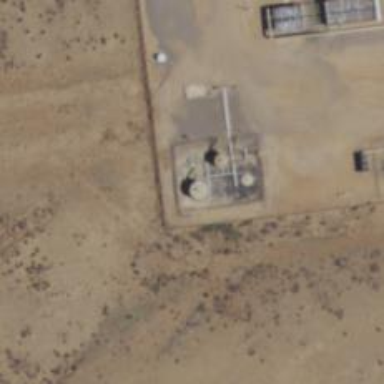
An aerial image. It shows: Storage tank with man-made structure.